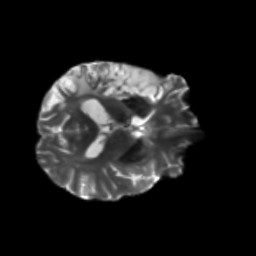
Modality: T2w
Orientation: axial
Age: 56
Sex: male
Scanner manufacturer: siemens
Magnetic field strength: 3 T
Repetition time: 5.25 s
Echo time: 0.08 s